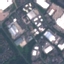
Land use / land cover class: Industrial